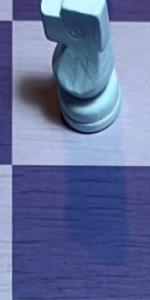
Label: Empty